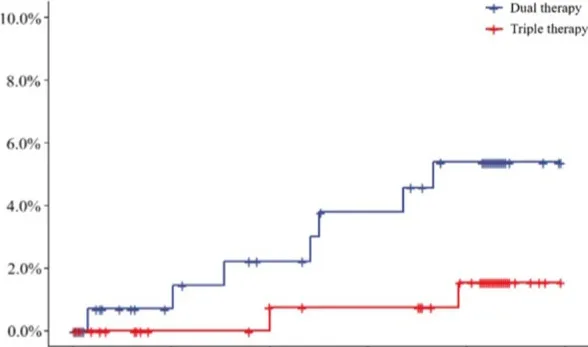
Secondary outcome for the incidence of major bleeding (HR, 0.273; 95% CI, 0.057 to 1.315; P = 0.1056) HR, hazard ratio. Dual therapy: ticagrelor therapy group; triple therapy: clopidogrel plus aspirin group.
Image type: electrography (ekg)